Question: I have the following problem creating custom cell factory of a ComboBox from an FXML file created with Scene Builder in JavaFX:
I created a custom cell factory of Labels. It works fine when the user clicks on the items. The y are displayed in the "button" area. But when the user wants to click on another items the previously clicked item is gone.

Here is the code of the combobox cell factory:
'''
idCardOnlineStatusComboBox.setCellFactory(new Callback<ListView<Label>, ListCell<Label>>() {
@Override public ListCell<Label> call(ListView<Label> param) {
final ListCell<Label> cell = new ListCell<Label>() {
@Override public void updateItem(Label item,
boolean empty) {
super.updateItem(item, empty);
if(item != null || !empty) {
setGraphic(item);
}
}
};
return cell;
}
});
'''
I suppose there is a problem in the cell factory but i can't figure out where it is.
I extract the combobox from the fxml with this code:
'''
@FXML private ComboBox idCardOnlineStatusComboBox;
'''
then i fill the combobox with this:
'''
idCardOnlineStatusComboBox.getItems().addAll(
new Label(Resource.getStringFor("MainForm.Pane.MenuBar.Vortex.OnlineStatus.Online.Title"), new ImageView(onlineImg)),
new Label(Resource.getStringFor("MainForm.Pane.MenuBar.Vortex.OnlineStatus.Away.Title"), new ImageView(awayImg)),
new Label(Resource.getStringFor("MainForm.Pane.MenuBar.Vortex.OnlineStatus.DoNotDisturb.Title"), new ImageView(doNotDisturbImg)),
new Label(Resource.getStringFor("MainForm.Pane.MenuBar.Vortex.OnlineStatus.Invisible.Title"), new ImageView(offlineImg)),
new Label(Resource.getStringFor("MainForm.Pane.MenuBar.Vortex.OnlineStatus.Offline.Title"), new ImageView(offlineImg))
);
'''
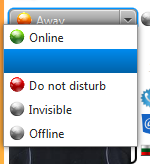
Answer: The disappearing behavior may be a bug. You can file it to JavaFX Jira, and let the Oracle guys decide it further. Additionally you can investigate the 'ComboBox.setCellFactory(...)' source code for the reason of this behavior and find workaround. But my suggestion is to use the ComboBox Cell's ('ListCell') internal 'Labelled' component, instead of yours:
'''
@Override
public void updateItem(Label item, boolean empty) {
super.updateItem(item, empty);
if (item != null && !empty) {
setText(item.getText());
setGraphic(item.getGraphic());
} else {
setText(null);
setGraphic(null);
}
}
'''
Note the else part of the code, cover all use cases when writing an if-statement.